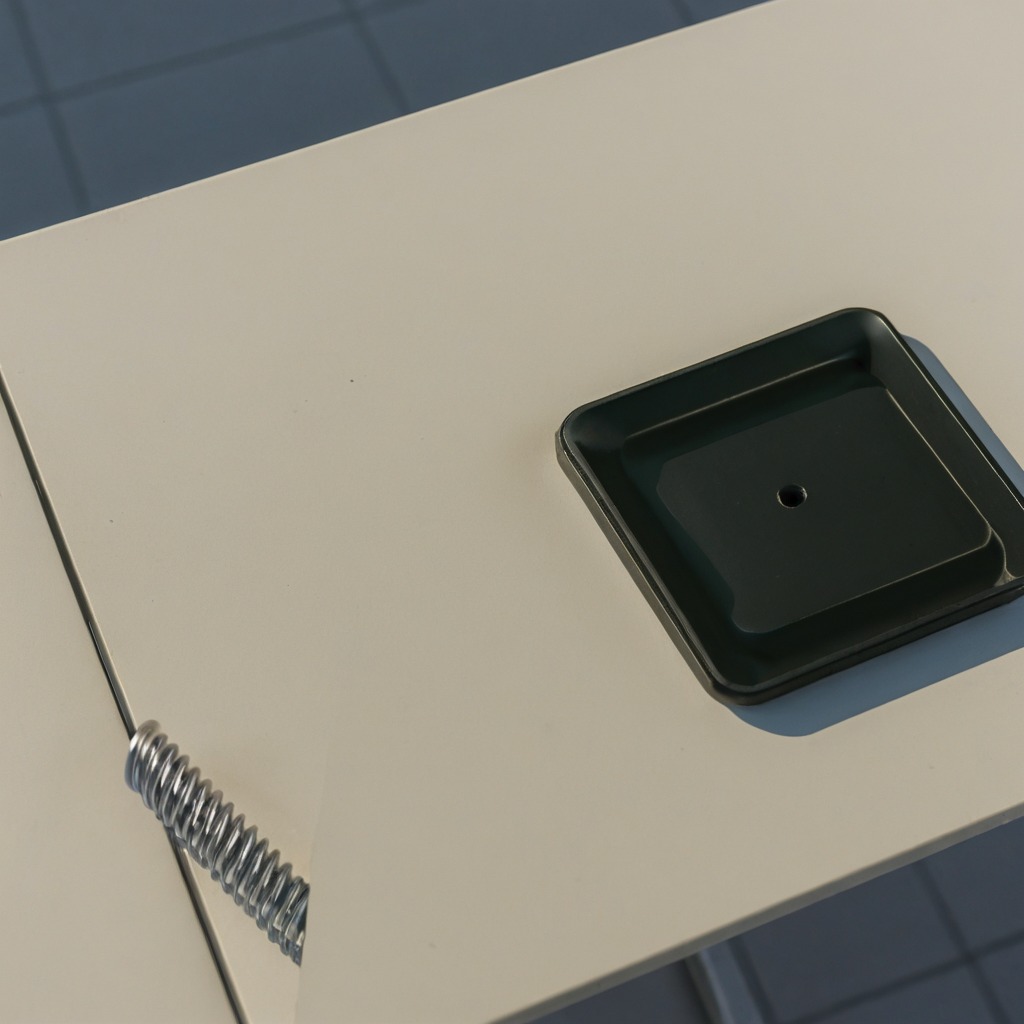
A coiled metal spring is lying on a clean utility table in a temporary outdoor tool station.